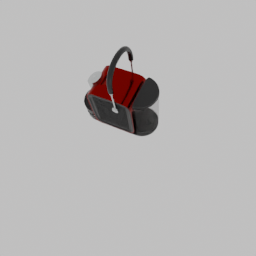
Label: appliances